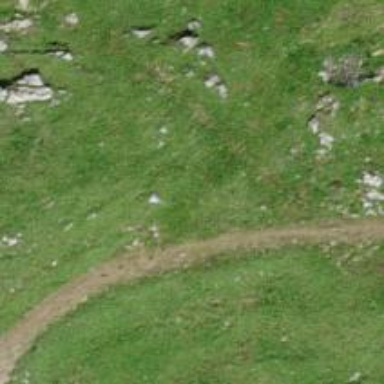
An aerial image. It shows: Path.